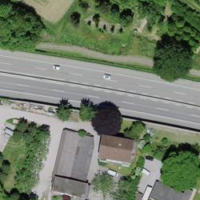
EUNIS habitat code: 57
Species observed at this site:
Asplenium scolopendrium